Chest X-ray. View position: PA
Patient age: 34
Patient sex: F
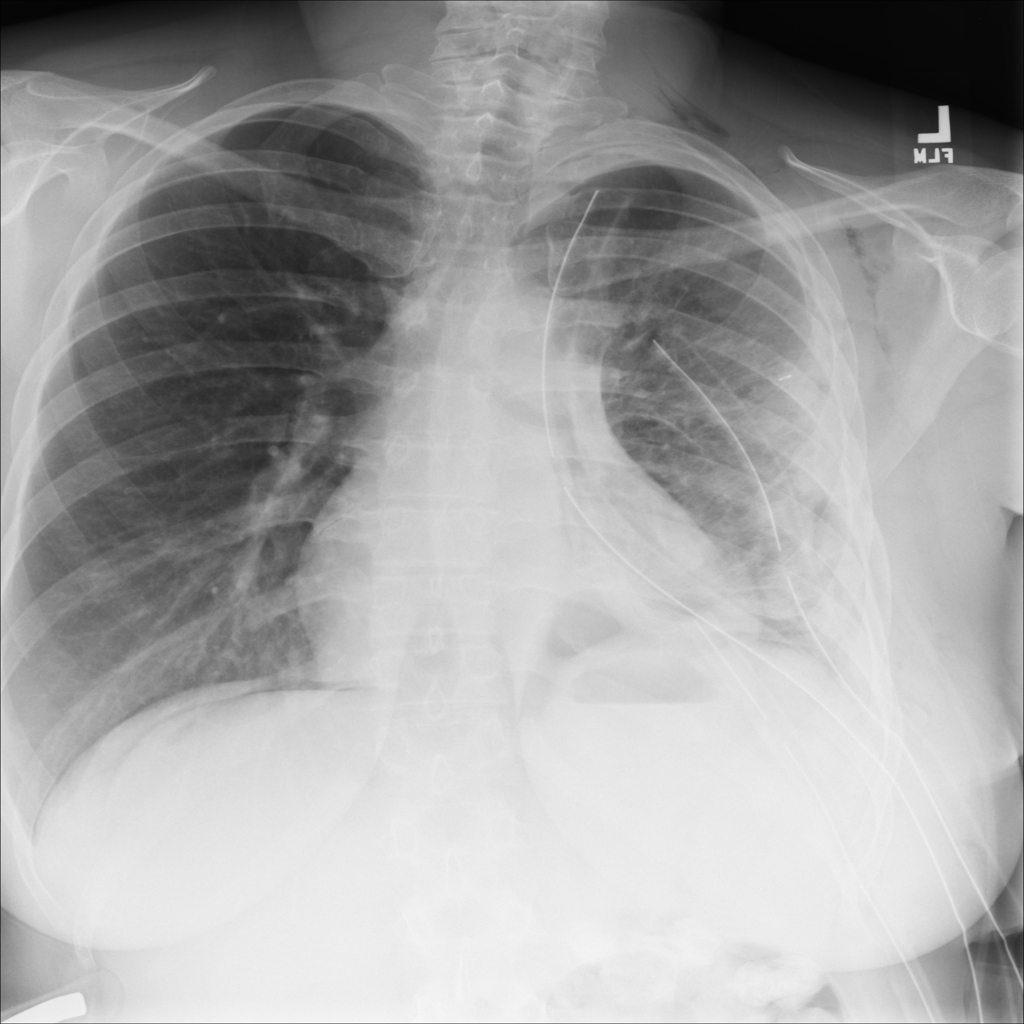
Finding: Pneumothorax